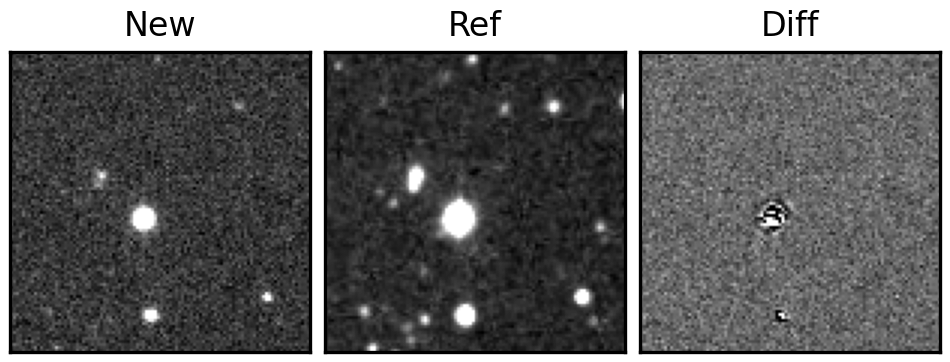
Label: bogus